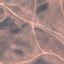
Land use / land cover class: HerbaceousVegetation